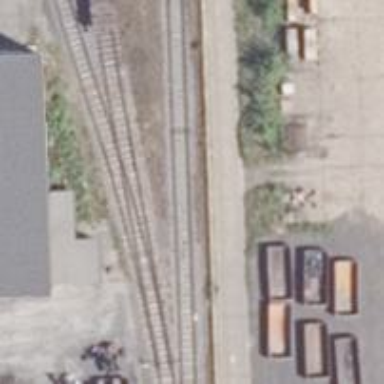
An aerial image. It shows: Railway switch.